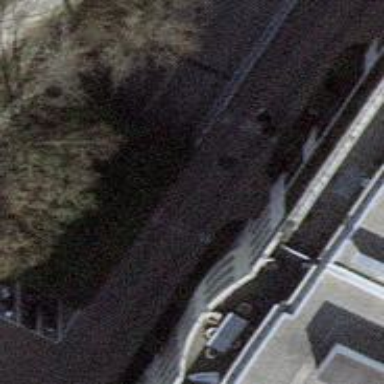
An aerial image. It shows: View of roof of building.